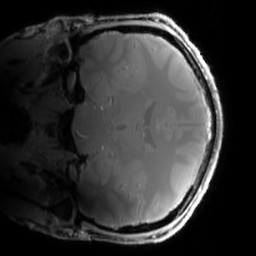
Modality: PDw
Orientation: coronal
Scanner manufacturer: siemens
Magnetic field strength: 6.98 T
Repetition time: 1.34 s
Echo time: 0.00276 s